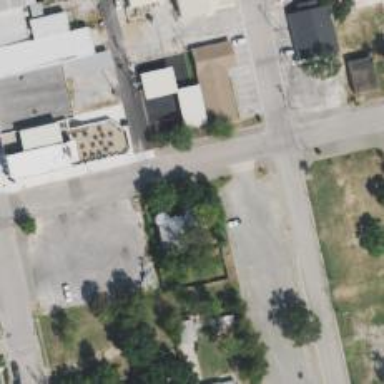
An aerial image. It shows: Alley classified as service road.